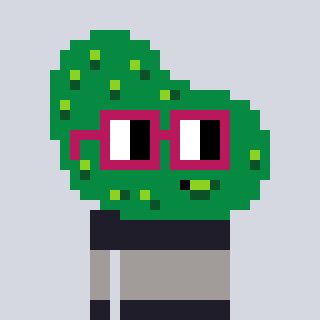
a pixel art character with square dark red glasses, a pickle-shaped head and a grayscale-colored body on a cool background